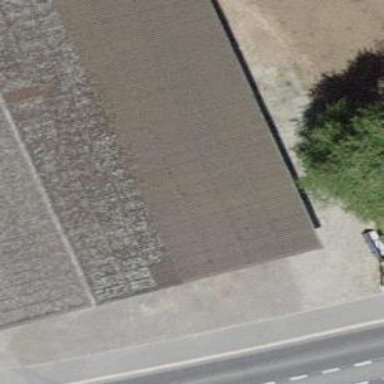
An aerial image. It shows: Shed building.